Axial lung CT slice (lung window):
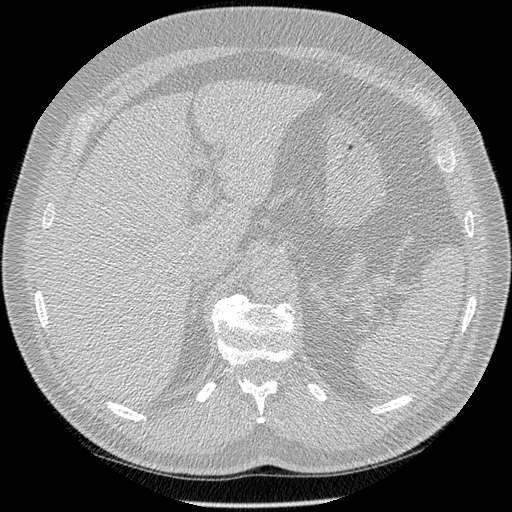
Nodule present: no